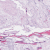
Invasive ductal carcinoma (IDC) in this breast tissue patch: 1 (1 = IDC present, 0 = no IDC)